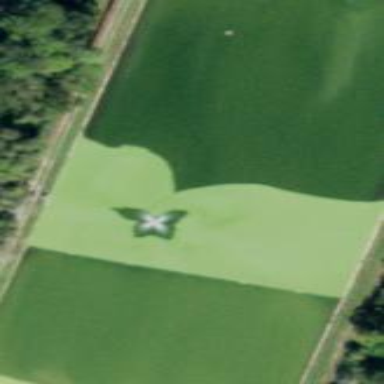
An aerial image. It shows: Pond with natural water.